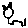
Label: cat